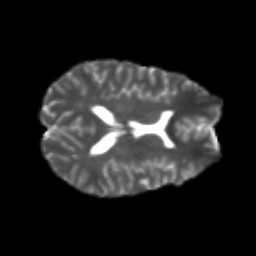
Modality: T2w
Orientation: axial
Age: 22
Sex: female
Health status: healthy
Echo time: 0.074 s